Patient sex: M
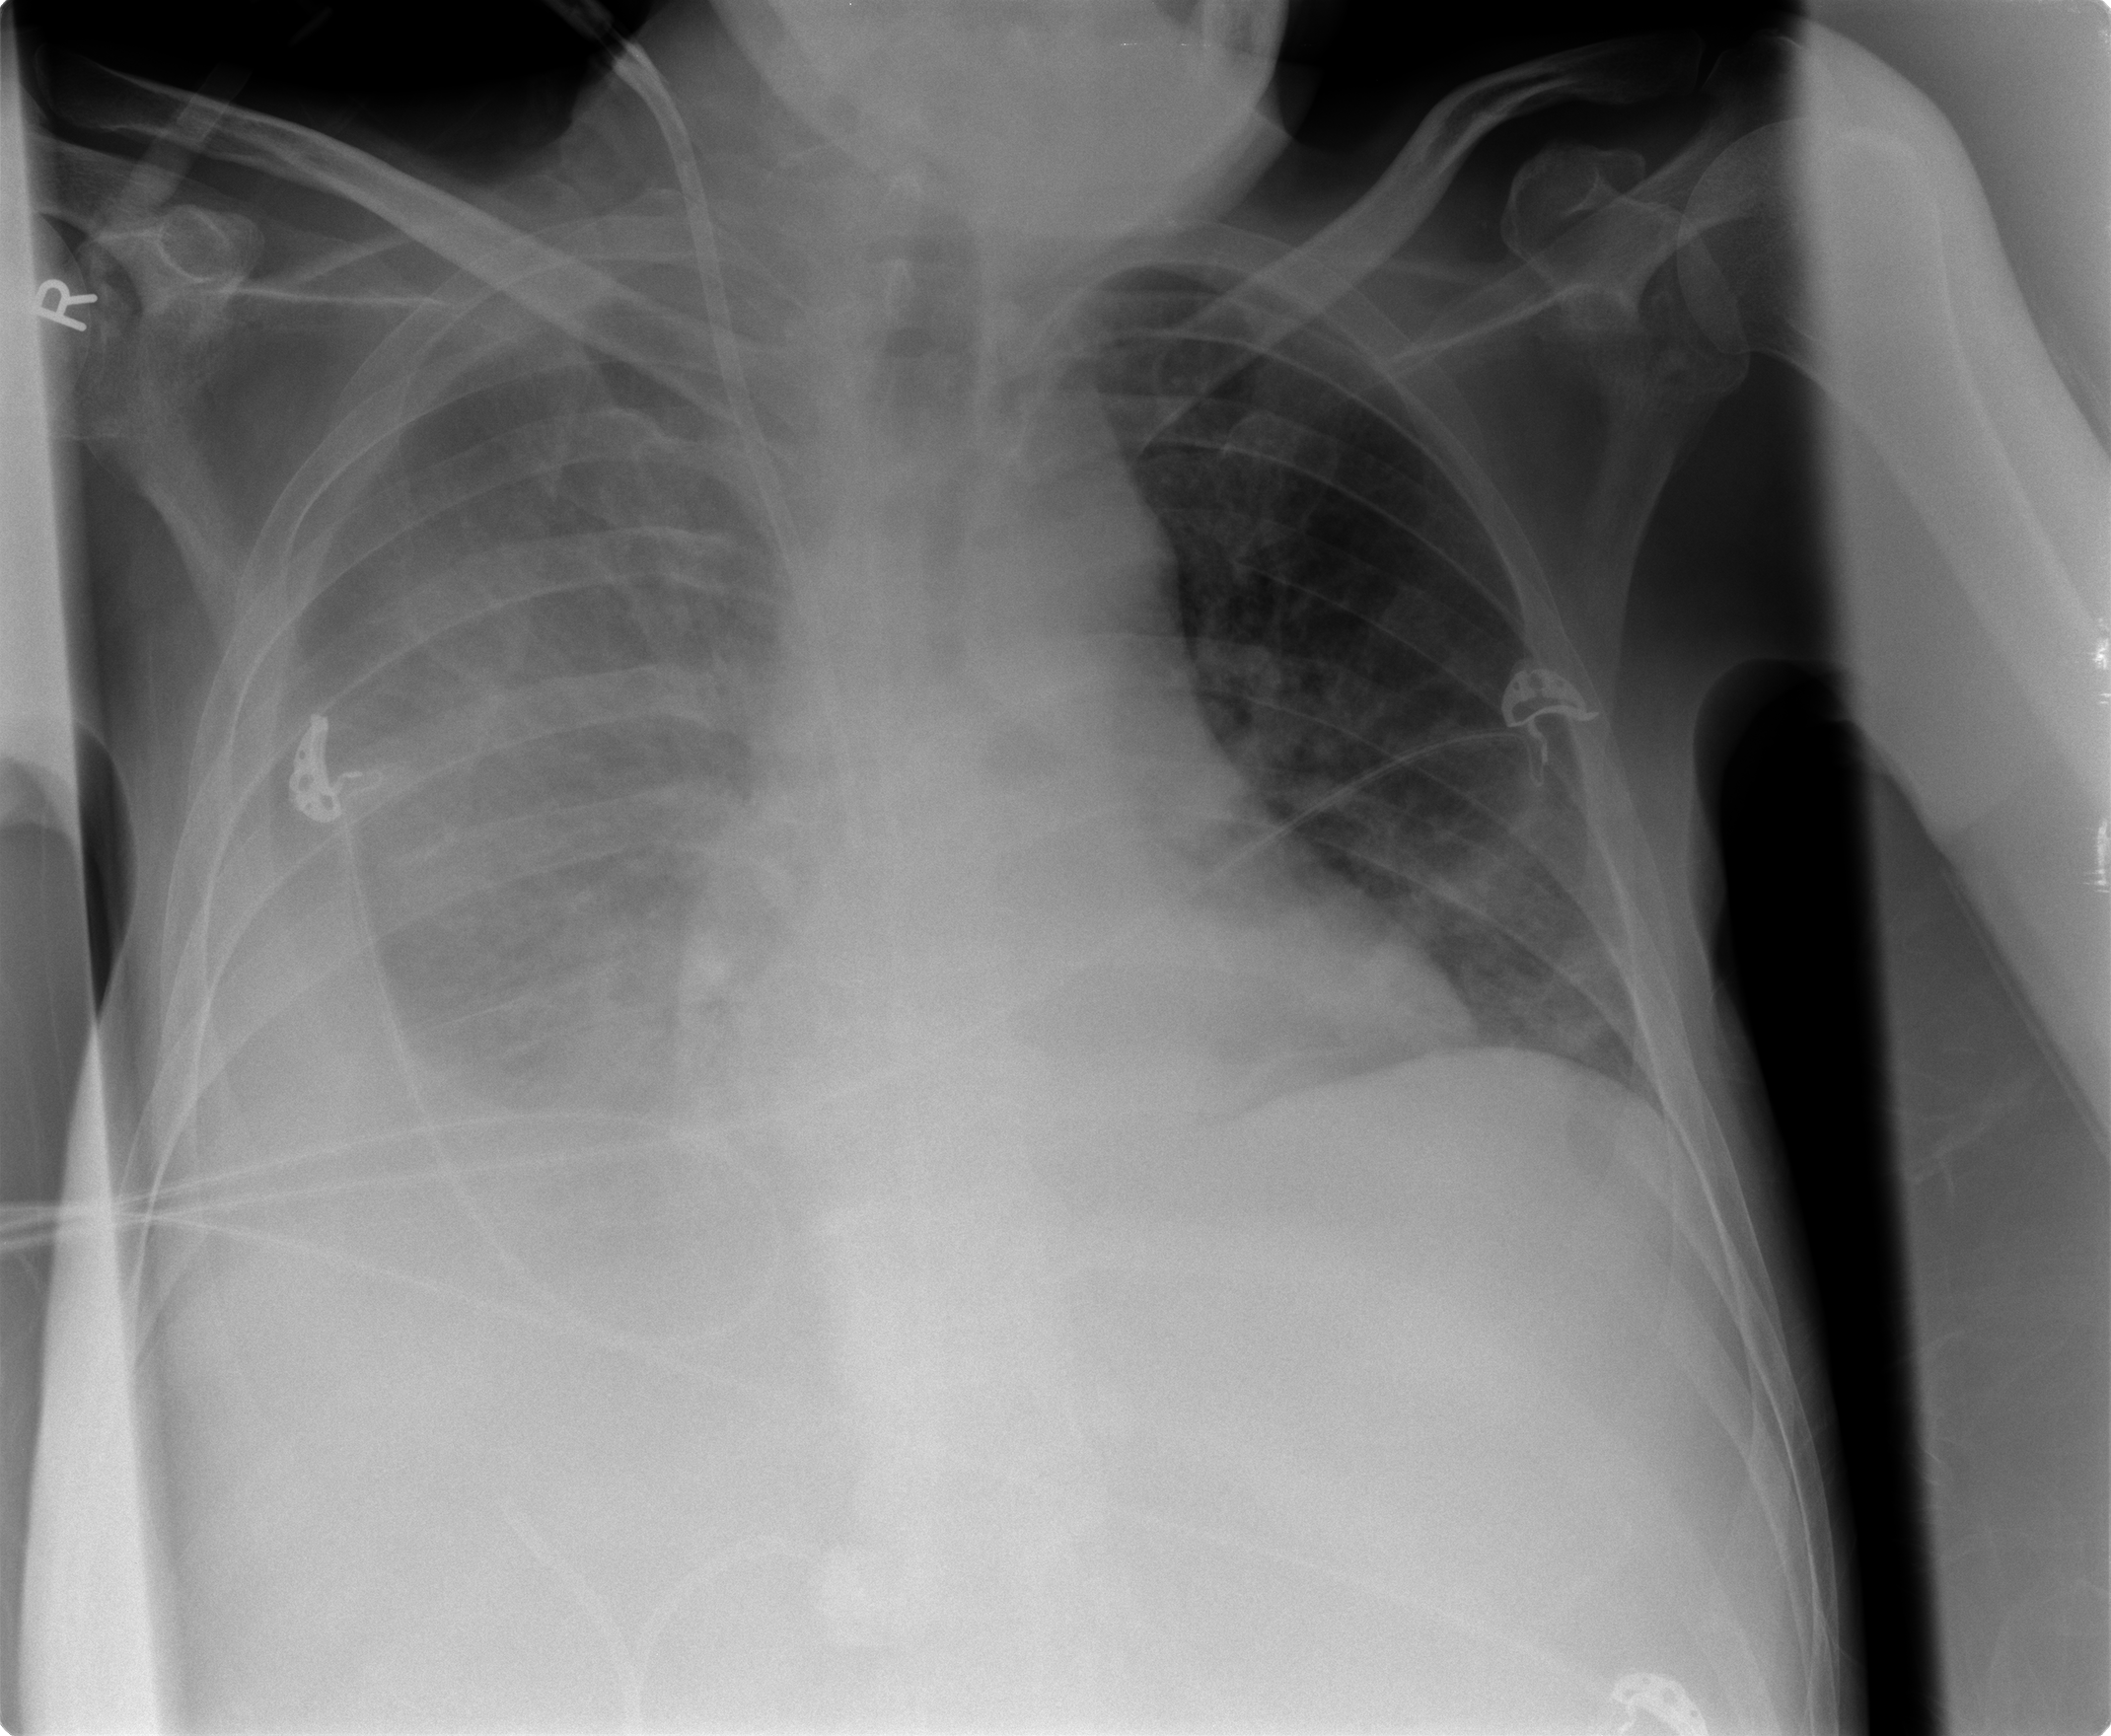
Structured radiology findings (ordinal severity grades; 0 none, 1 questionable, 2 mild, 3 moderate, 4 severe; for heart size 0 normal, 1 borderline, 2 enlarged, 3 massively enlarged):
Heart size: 0
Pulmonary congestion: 2
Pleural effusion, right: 3
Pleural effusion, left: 0
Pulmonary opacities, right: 1
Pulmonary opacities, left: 1
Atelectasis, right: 3
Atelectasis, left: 1